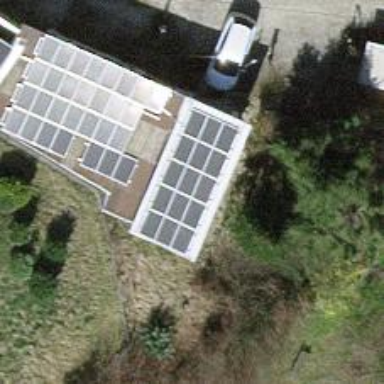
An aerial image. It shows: Solar photovoltaic panel generator.